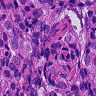
Metastatic tissue present: yes